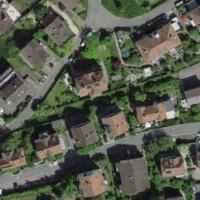
EUNIS habitat code: 54
Species observed at this site:
Galeopsis tetrahit
Fagus sylvatica